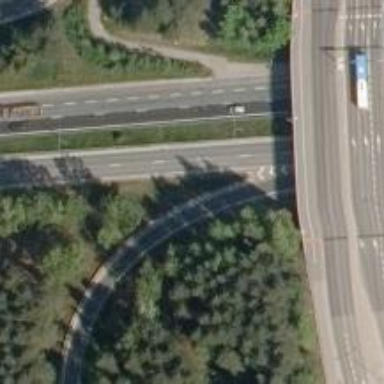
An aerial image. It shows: Trunk link highway with asphalt surface.